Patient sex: M
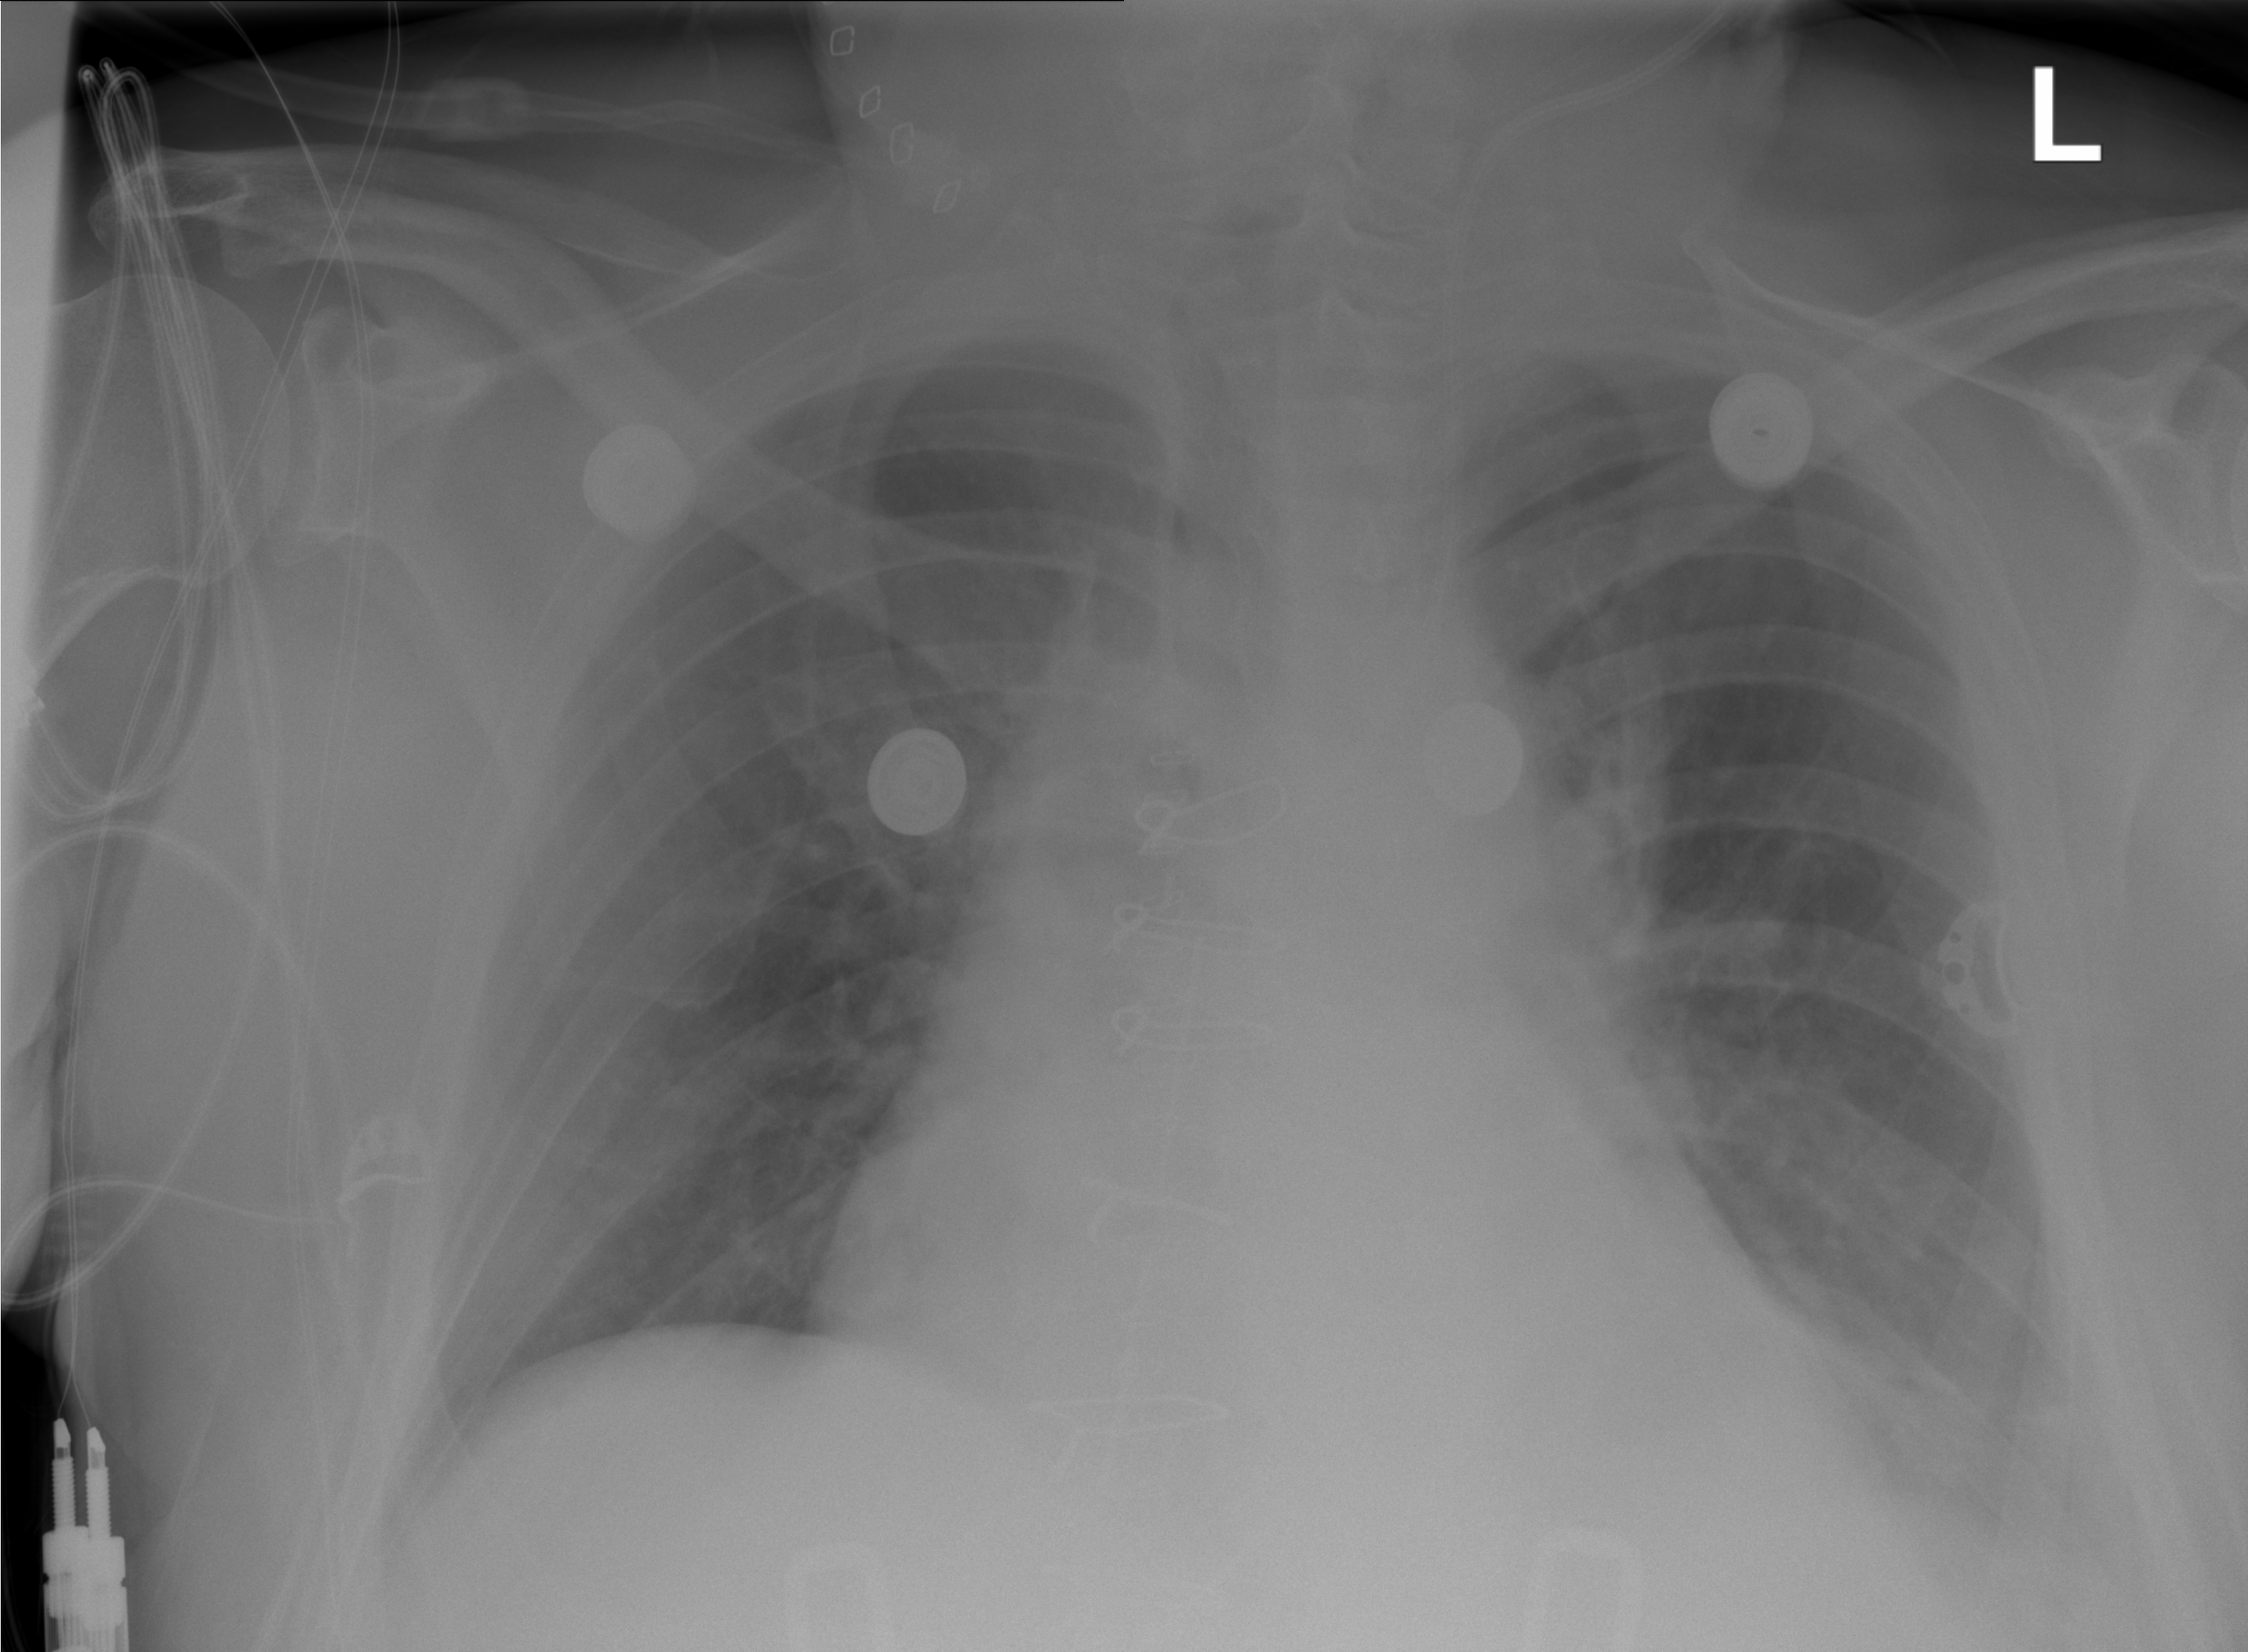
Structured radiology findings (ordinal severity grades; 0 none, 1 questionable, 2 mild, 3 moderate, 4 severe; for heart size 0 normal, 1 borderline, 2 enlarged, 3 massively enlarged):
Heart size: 2
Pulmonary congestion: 0
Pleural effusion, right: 0
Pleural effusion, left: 0
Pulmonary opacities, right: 0
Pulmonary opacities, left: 0
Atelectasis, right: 0
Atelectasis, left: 2